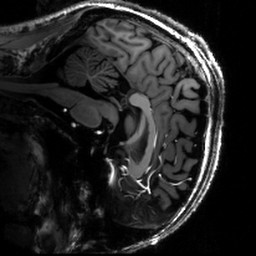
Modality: T1w
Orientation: sagittal
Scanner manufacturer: siemens
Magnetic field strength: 6.98 T
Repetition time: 2.5 s
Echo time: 0.00305 s